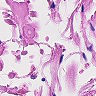
Metastatic tissue present: no